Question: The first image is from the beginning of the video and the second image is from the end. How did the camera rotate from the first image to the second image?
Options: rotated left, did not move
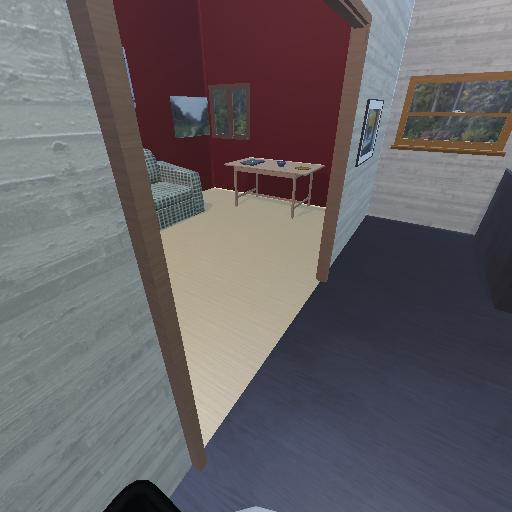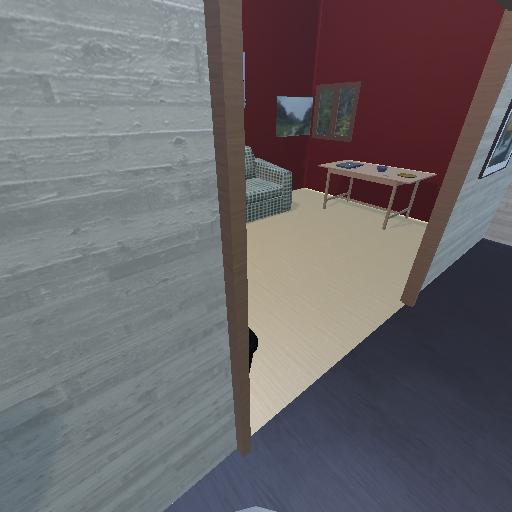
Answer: rotated left